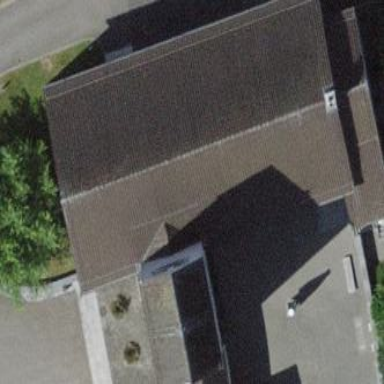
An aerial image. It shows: Place of worship with tiled roof.